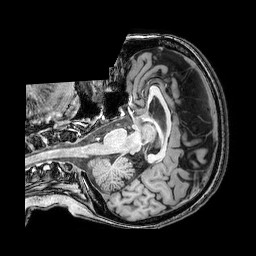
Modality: T1w
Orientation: axial
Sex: female
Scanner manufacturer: philips
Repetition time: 0.008166 s
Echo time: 0.00374 s